Interaction volume radius: 5 \u00c5
Interaction volume height: 10 \u00c5
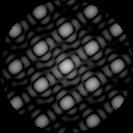
Disorder parameter: 0.01058